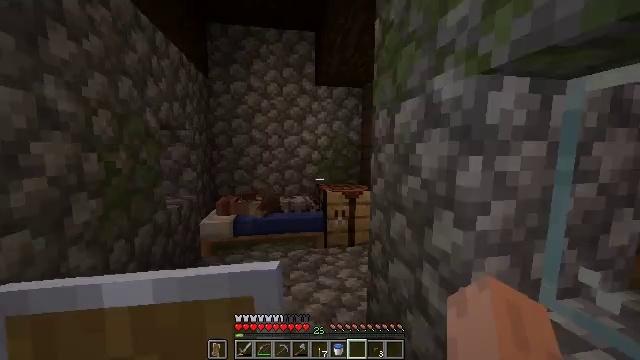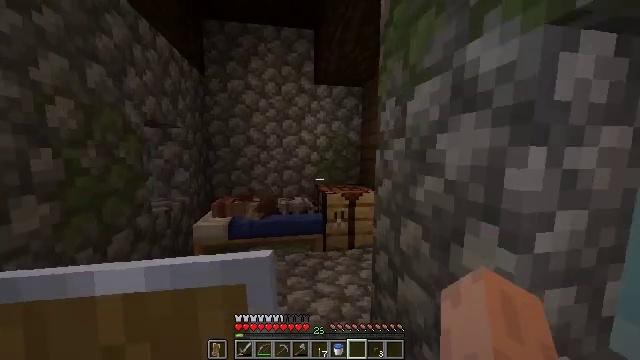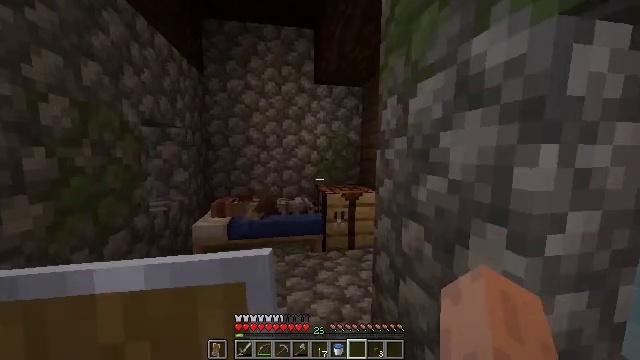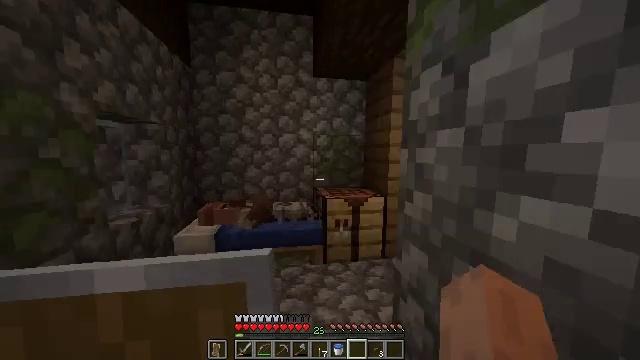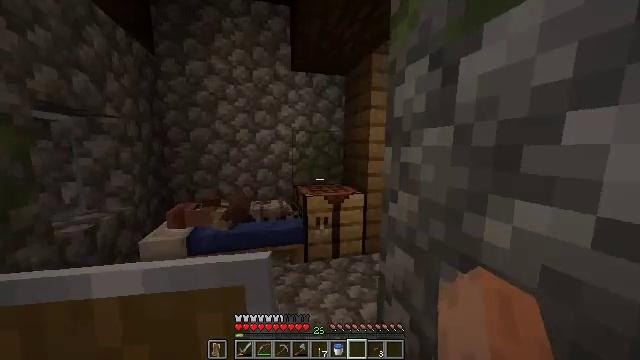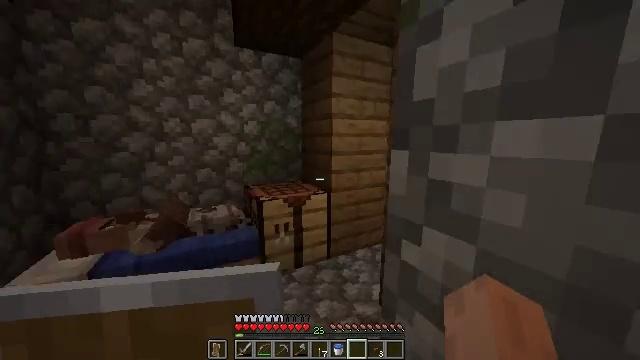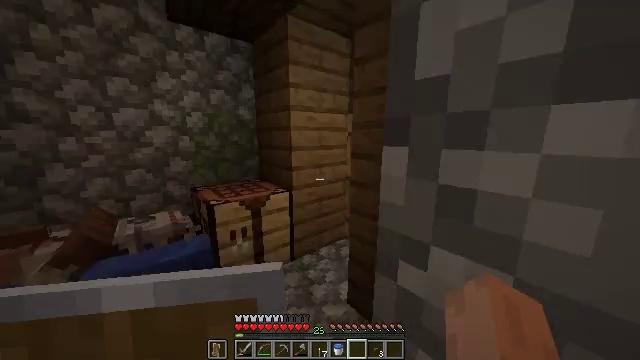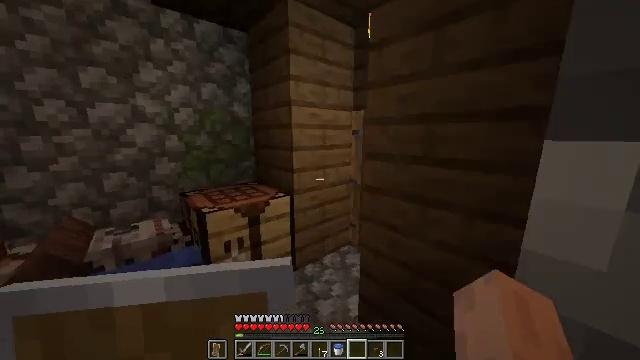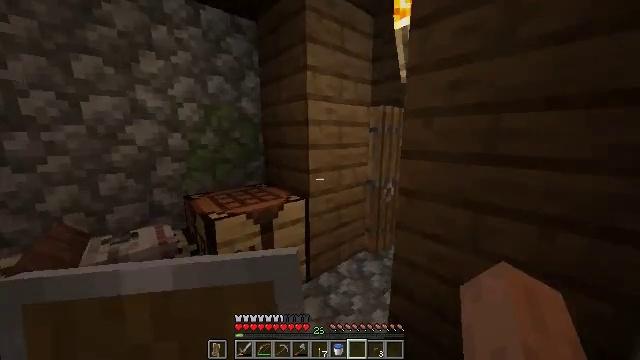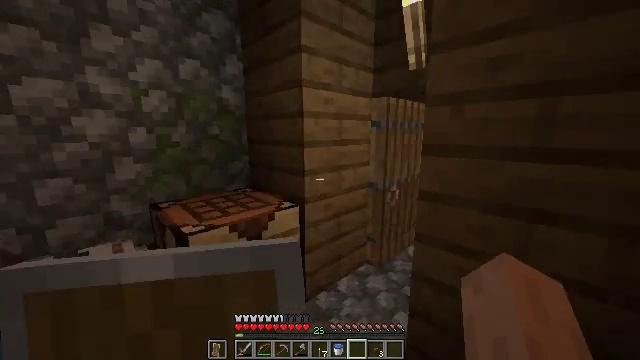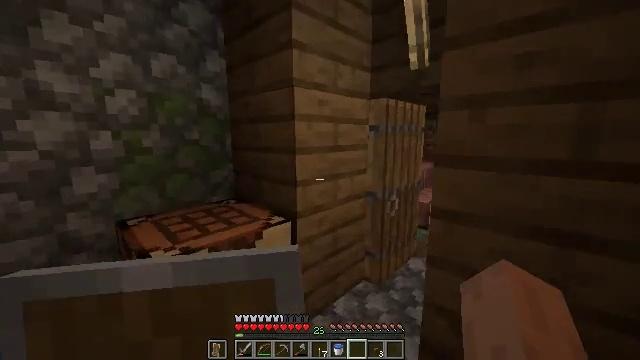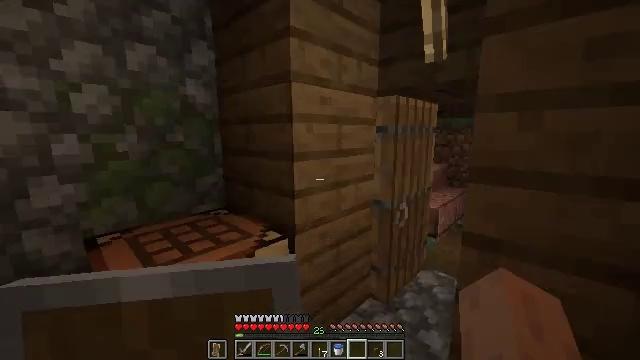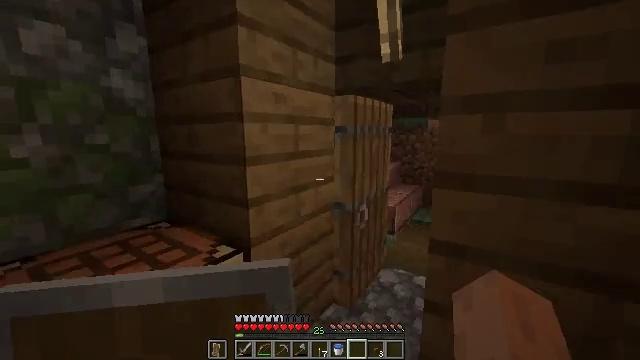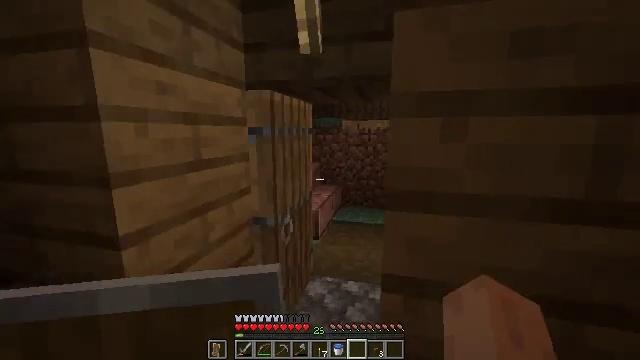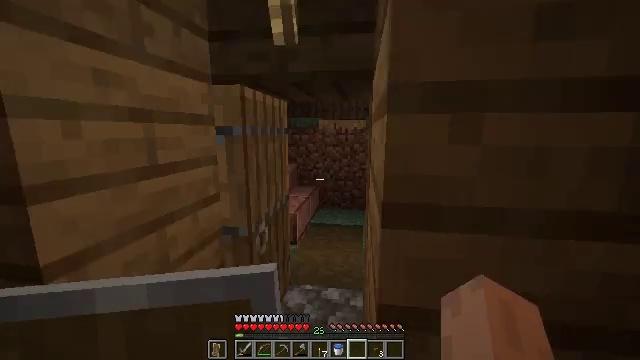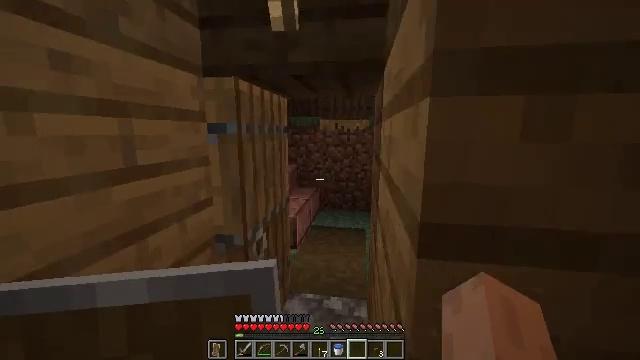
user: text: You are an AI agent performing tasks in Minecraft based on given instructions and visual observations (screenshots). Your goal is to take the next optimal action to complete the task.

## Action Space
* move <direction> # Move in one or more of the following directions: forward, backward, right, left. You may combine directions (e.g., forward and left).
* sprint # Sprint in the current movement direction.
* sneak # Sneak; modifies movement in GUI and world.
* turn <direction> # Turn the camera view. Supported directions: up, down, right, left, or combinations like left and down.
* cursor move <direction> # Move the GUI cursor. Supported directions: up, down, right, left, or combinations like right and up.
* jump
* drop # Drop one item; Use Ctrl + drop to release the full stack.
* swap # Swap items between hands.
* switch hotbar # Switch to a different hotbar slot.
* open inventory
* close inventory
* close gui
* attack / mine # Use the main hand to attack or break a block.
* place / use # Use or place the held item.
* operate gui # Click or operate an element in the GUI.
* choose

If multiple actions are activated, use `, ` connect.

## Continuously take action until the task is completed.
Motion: motion action
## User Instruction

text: Reclaim the spruce door from a structure.
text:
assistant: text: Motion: move forward
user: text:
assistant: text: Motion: move forward
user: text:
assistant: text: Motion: move forward
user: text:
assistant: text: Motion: move forward, turn right and down
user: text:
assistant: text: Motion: move forward, turn right and down
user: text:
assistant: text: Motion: move forward, turn right and down
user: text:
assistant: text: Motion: move forward, turn right
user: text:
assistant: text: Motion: move forward
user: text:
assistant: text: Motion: move forward, turn right
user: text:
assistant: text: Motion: move forward, turn right and up
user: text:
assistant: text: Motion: move forward
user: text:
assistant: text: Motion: move forward, turn right
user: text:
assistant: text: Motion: move forward, turn right
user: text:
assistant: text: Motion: move forward, turn right
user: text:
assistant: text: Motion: move forward
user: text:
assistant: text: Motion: move forward
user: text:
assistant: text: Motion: move forward
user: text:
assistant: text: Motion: move forward
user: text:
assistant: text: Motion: move forward
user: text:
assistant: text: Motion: move forward
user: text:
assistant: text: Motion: move forward
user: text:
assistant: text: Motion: move forward and move right
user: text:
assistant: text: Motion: move forward and move right, turn left and up
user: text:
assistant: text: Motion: move forward and move right, turn left and up
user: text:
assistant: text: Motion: move forward and move right, turn left
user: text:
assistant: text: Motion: move forward and move right
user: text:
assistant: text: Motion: move forward and move right, turn left
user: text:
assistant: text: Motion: move forward and move right, turn left and up
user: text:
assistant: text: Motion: move forward and move right, turn left
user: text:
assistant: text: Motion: move forward and move right, turn left and down